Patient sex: F
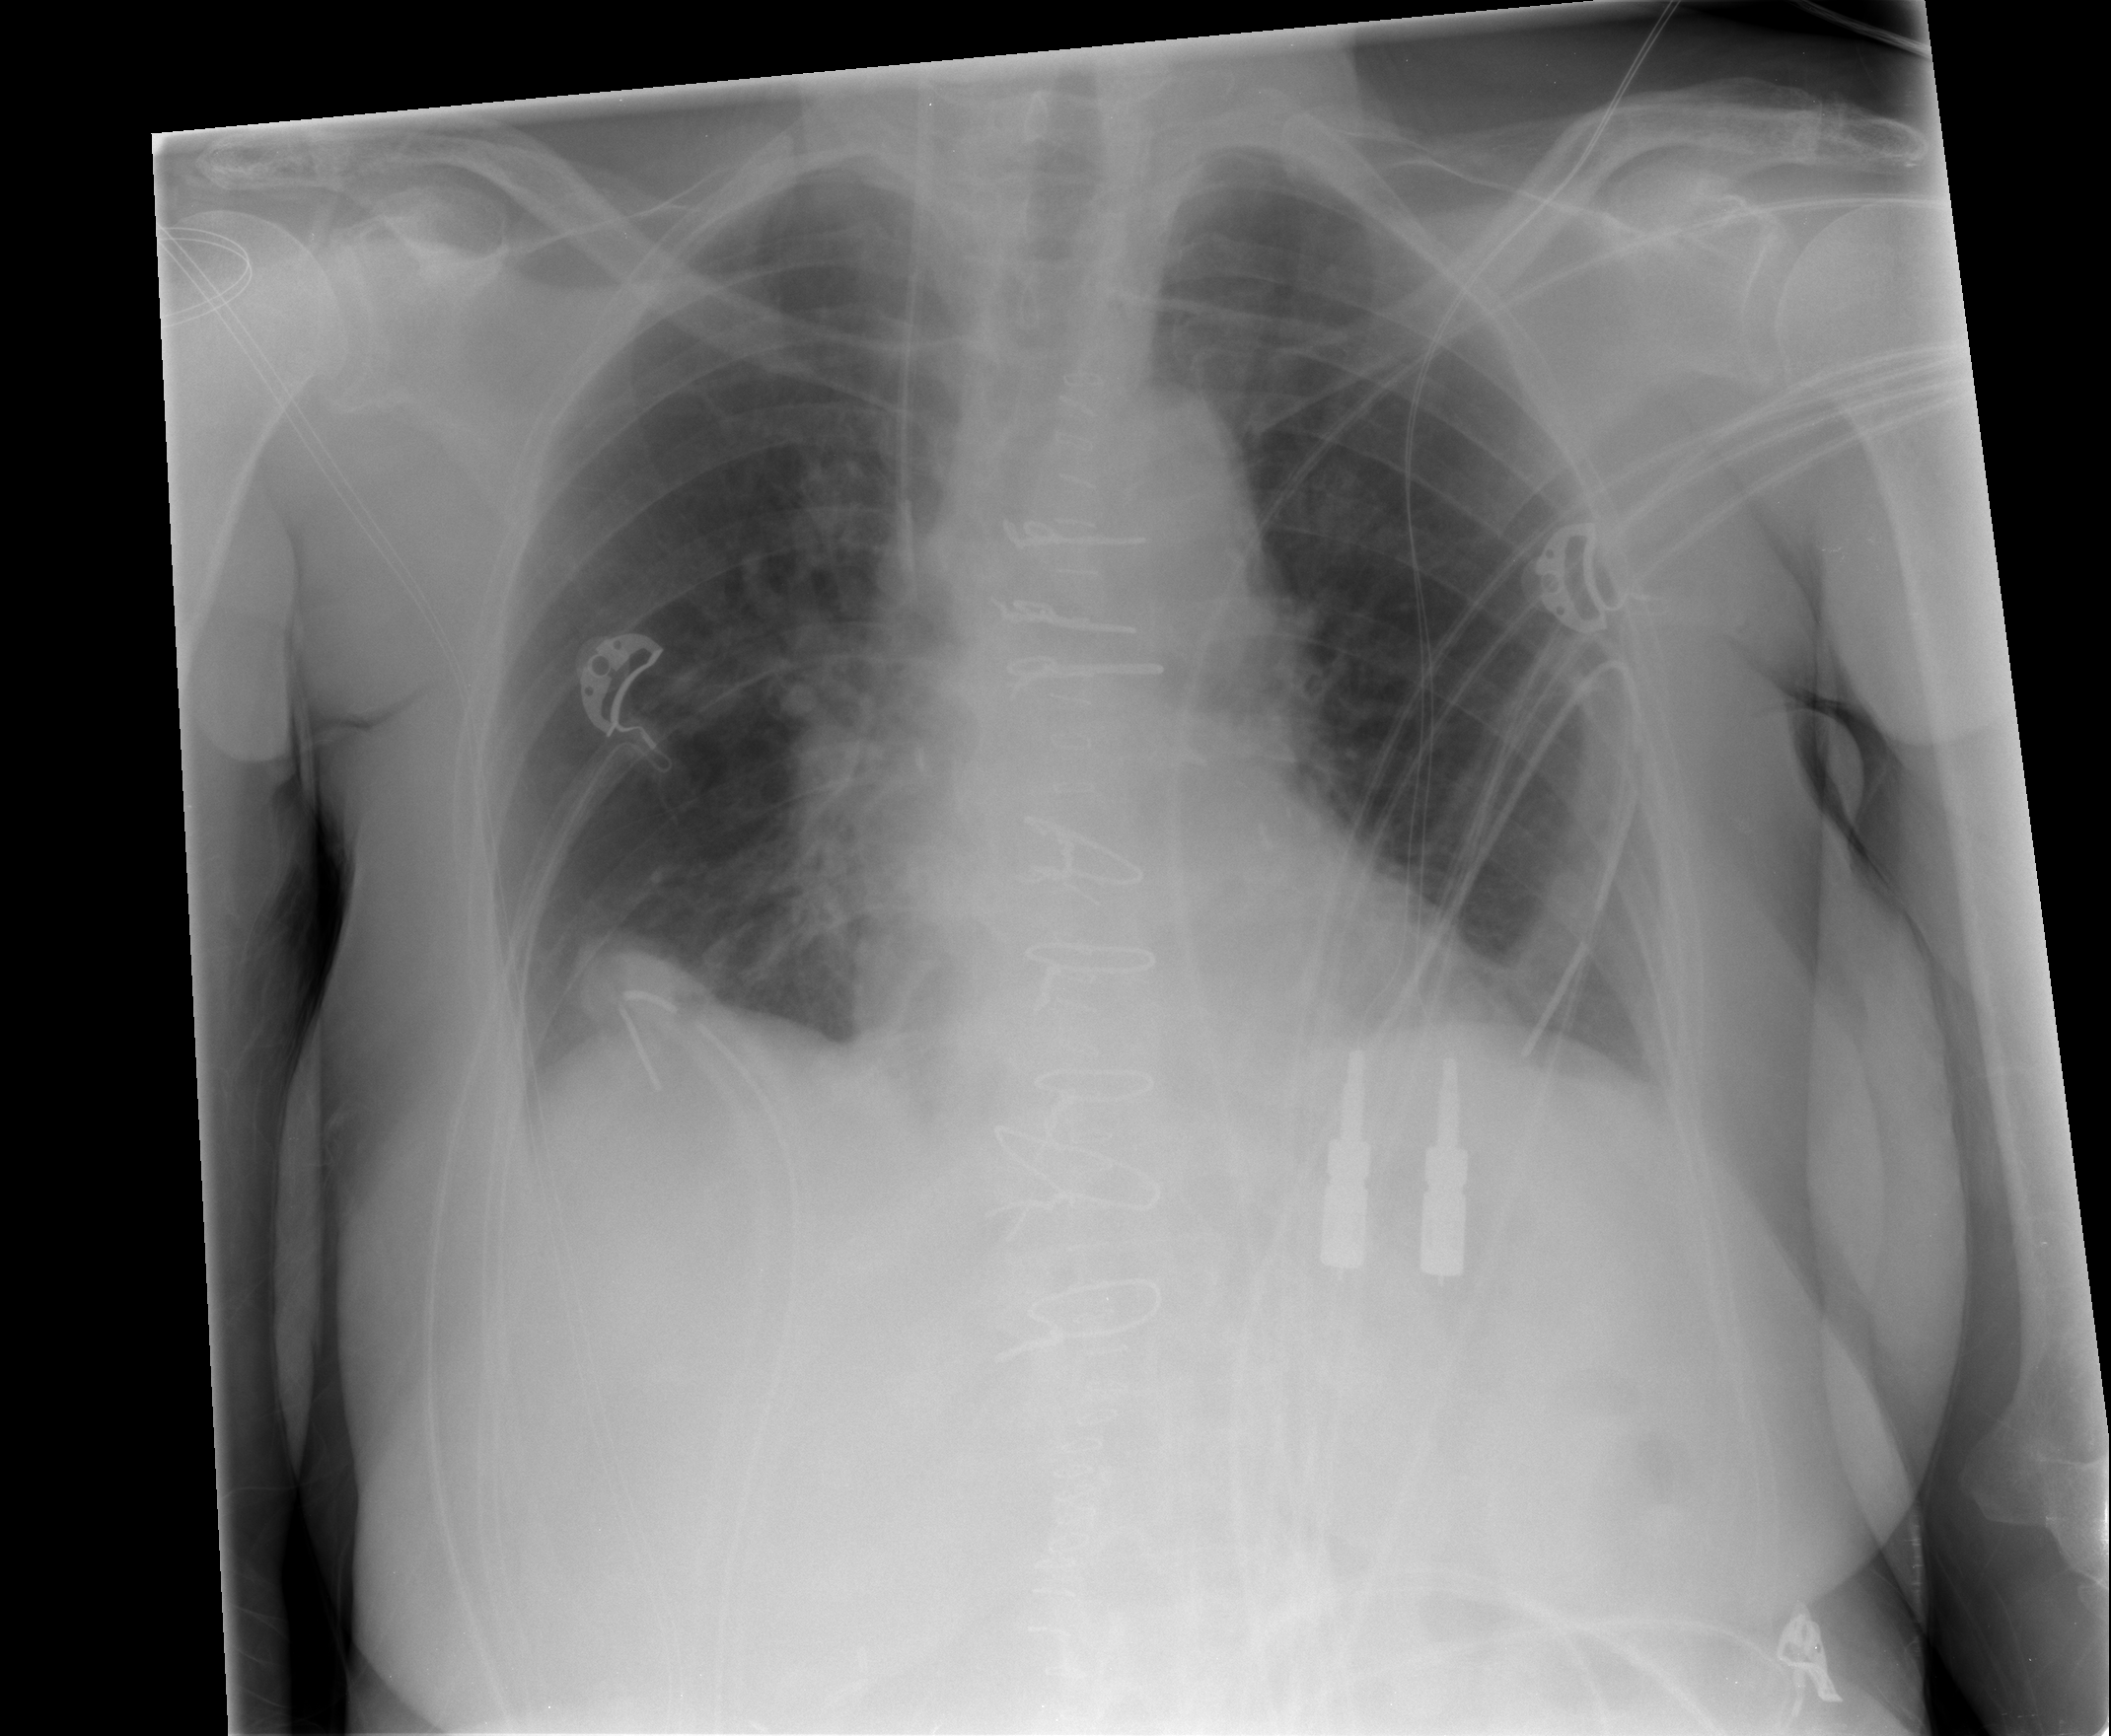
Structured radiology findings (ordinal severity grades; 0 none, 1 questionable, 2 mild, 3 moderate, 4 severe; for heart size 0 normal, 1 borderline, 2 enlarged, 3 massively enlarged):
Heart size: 0
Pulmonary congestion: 0
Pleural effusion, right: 1
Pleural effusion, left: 1
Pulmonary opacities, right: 0
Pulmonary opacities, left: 0
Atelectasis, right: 1
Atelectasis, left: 0